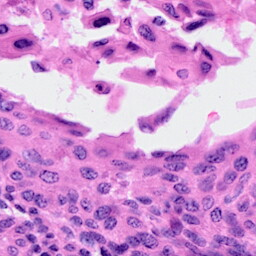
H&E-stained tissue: Cervix